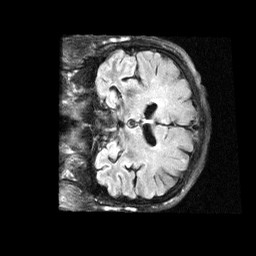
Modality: FLAIR
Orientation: coronal
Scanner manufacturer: siemens
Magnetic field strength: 1.5 T
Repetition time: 9.35 s
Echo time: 0.108 s